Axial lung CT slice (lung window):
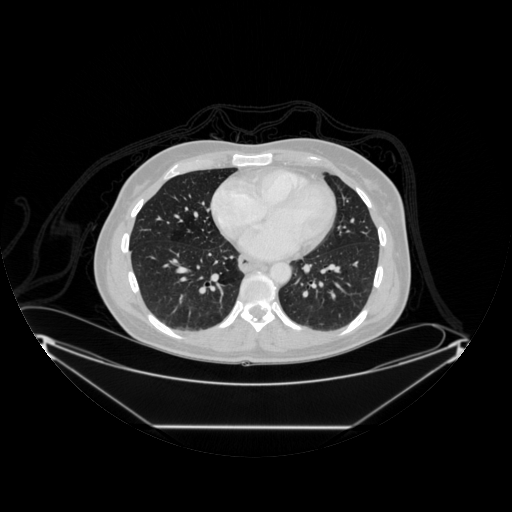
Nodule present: no